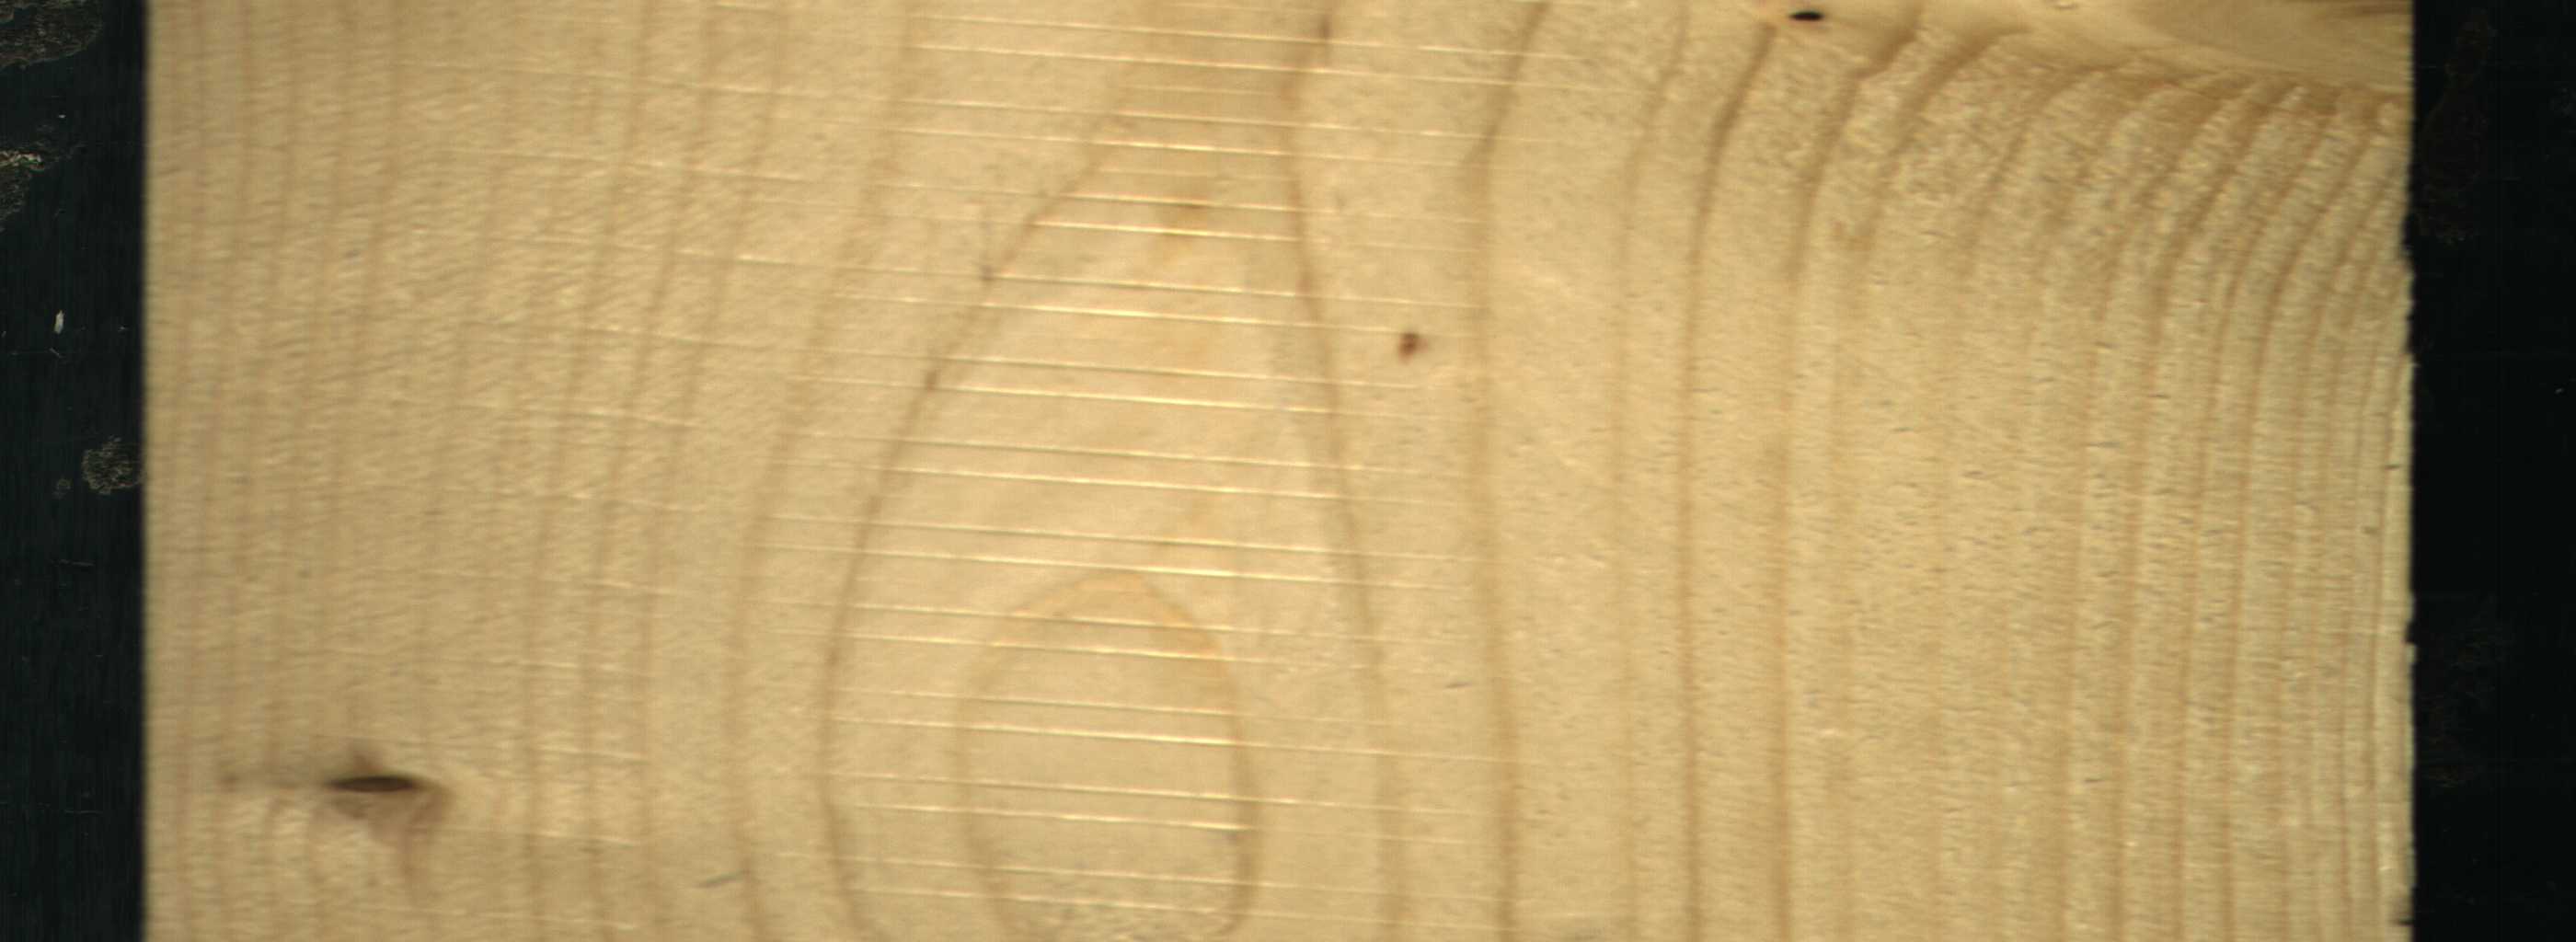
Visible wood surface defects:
Dead_Knot
Dead_Knot
Live_Knot